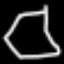
Label: octagon